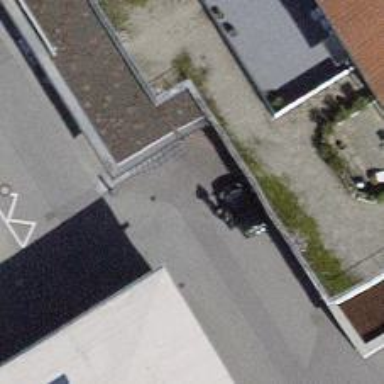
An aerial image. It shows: Asphalt parking aisle road for service vehicles.